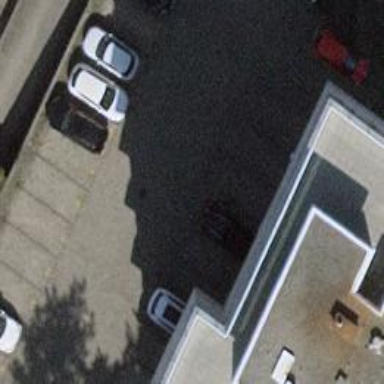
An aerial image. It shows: Charging station.